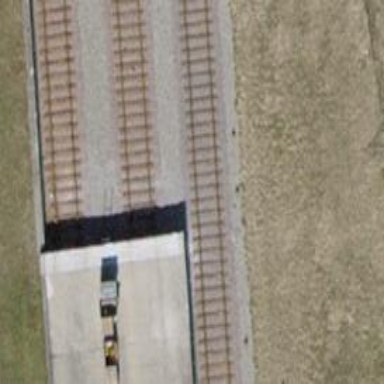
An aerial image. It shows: Railway buffer stop.